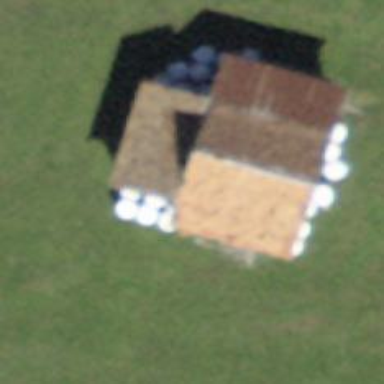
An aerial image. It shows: Barn.